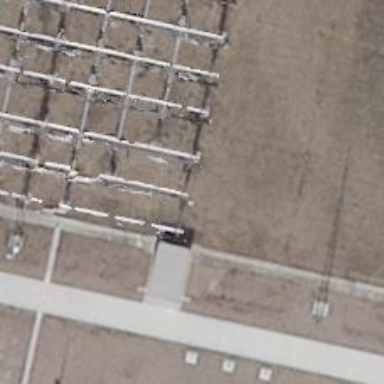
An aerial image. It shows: Busbar power line with 3 cables.